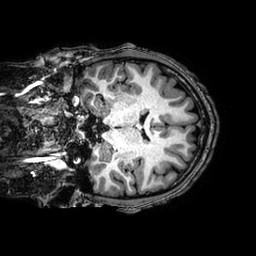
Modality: T1w
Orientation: coronal
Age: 24
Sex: male